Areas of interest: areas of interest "Commercial service"
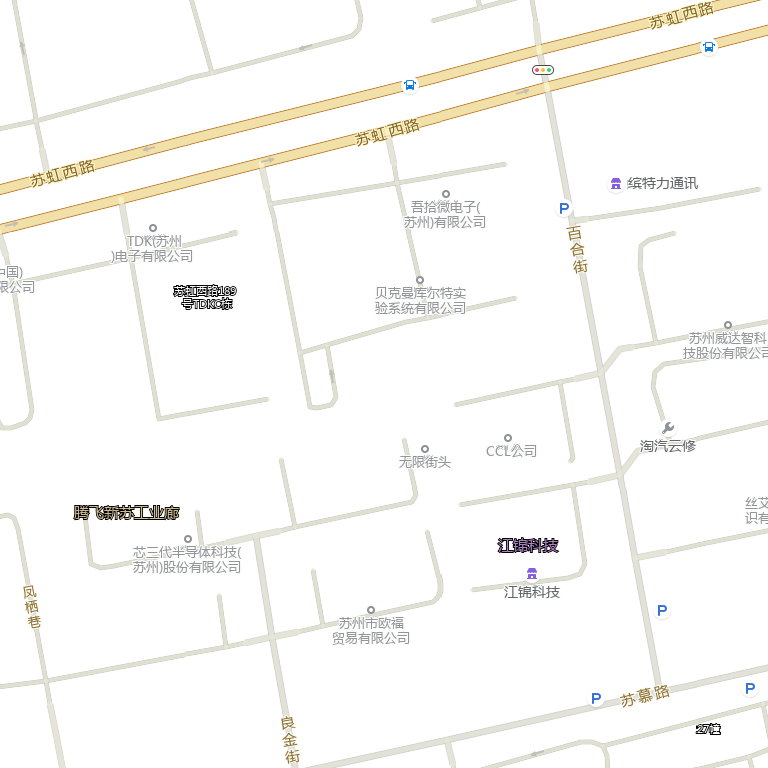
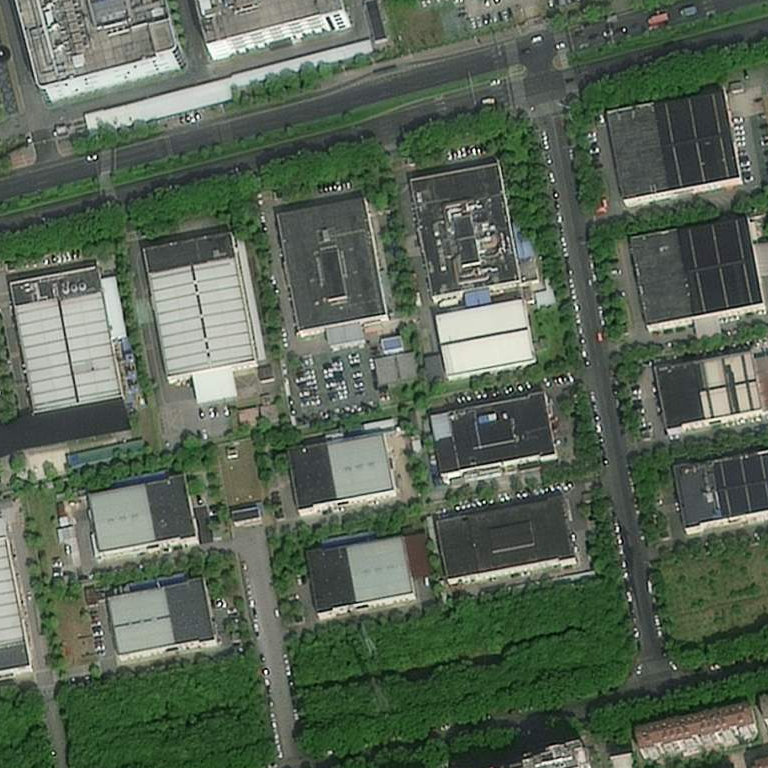